Question: I am developing an app in Android using Fragments. I have this three tabs:

I know that is not possible to prevent the load of one fragment on each side (previous and next) as far as the minimum value of 'setOffScreenPageLimit()' is 1 but does it mean that if I want to show a 'ProgressDialog' on the 'onPreExecute' method of an 'AsyncTask' running within Fragment this will cause that when I nav to the that ProgressDialog will be necessarily loaded? If yes I have no idea of how to let the user know that I am downloading the packages (that's what Descargas does, to parse some XML).
Thanks in advance ;)
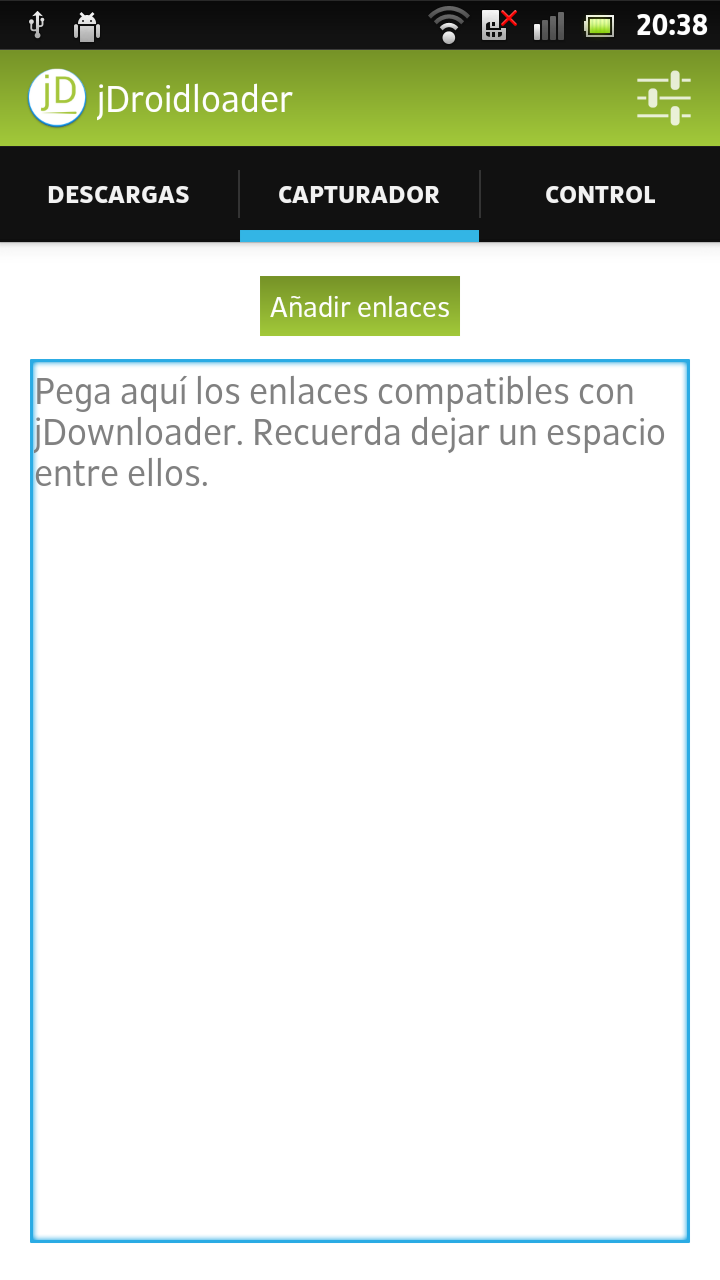
Answer: Embed a ProgressBar on the Descargas fragment. Or overlay an indeterminate progressbar over the center of the fragment while it loads.
Dialogs are really part of the activity, it wouldn't make sense that it's only applicable to one of the pages.
At the end of the day though if you must insist on using dialogs, you can implement an onPageChangeListener
viewPager.setOnPageChangeListener(OnPageChangeListener);
And you can pull up the appropriate dialog when the designated fragment is selected and the opposite when you navigate away.